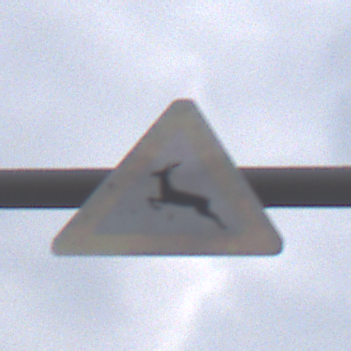
Verkehrszeichen: WildwechselRechts
Umgebung: Outdoor, Suburban
Tageszeit: Midday
Wetter: Overcast
Licht: Natural
Jahreszeit: NotSpecified
Kontrast: LowContrast